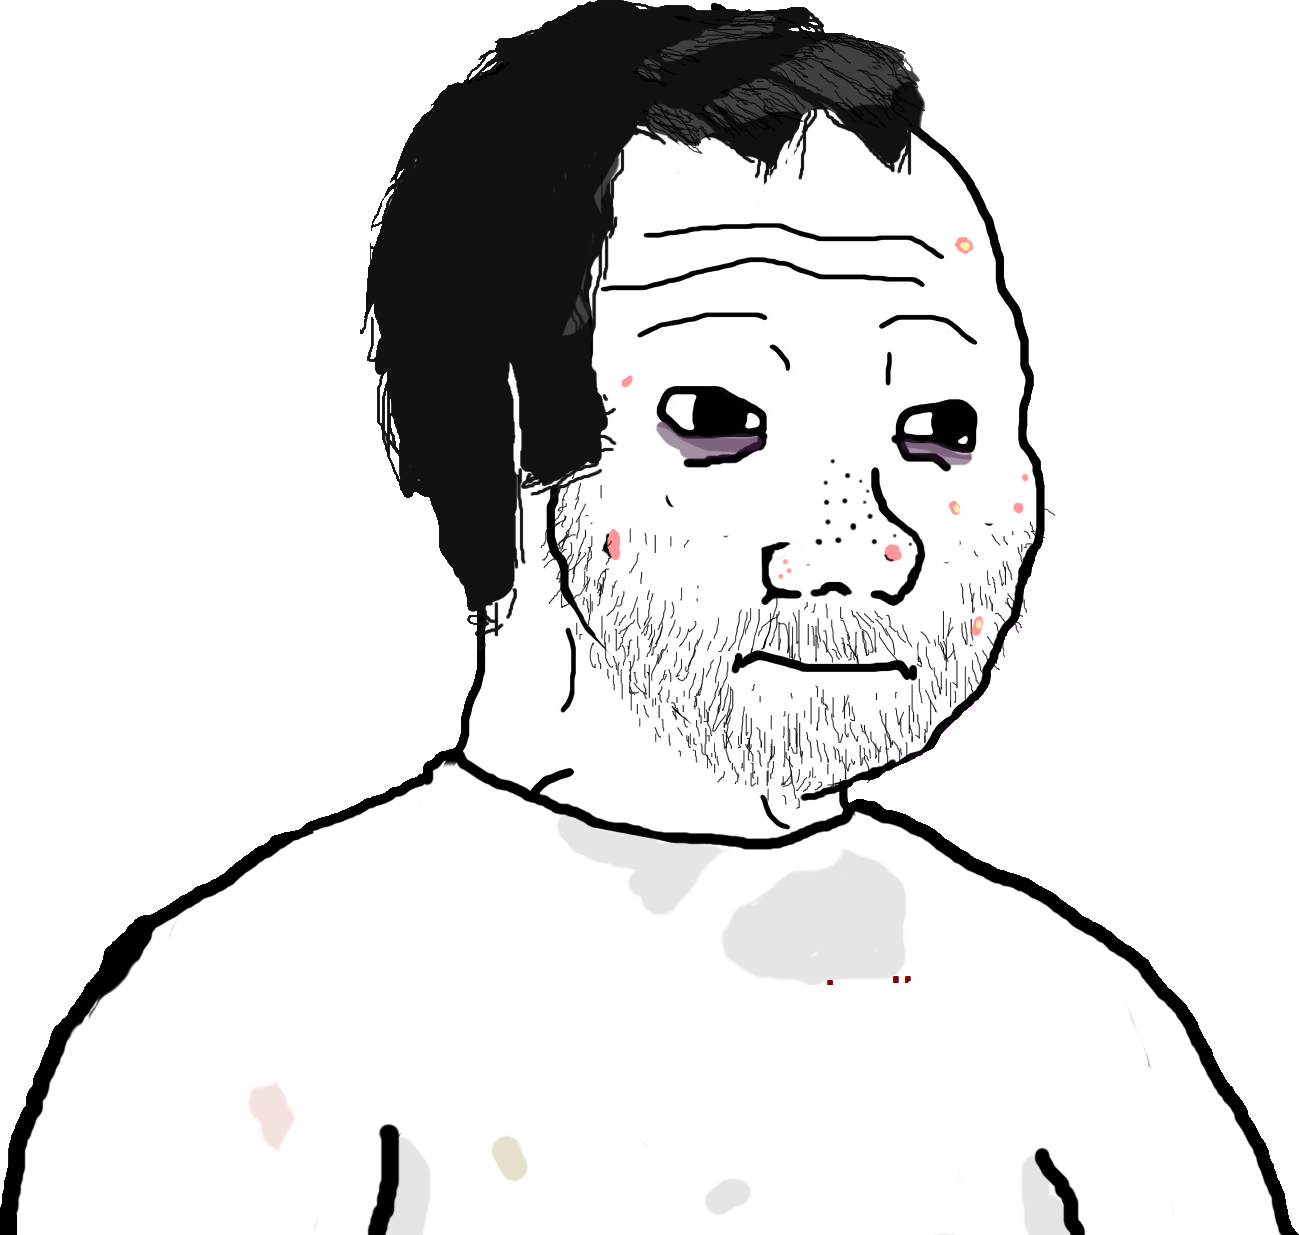
Label: 5_Doomer